Interaction volume radius: 5 \u00c5
Interaction volume height: 10 \u00c5
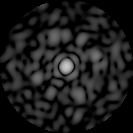
Disorder parameter: 0.8951